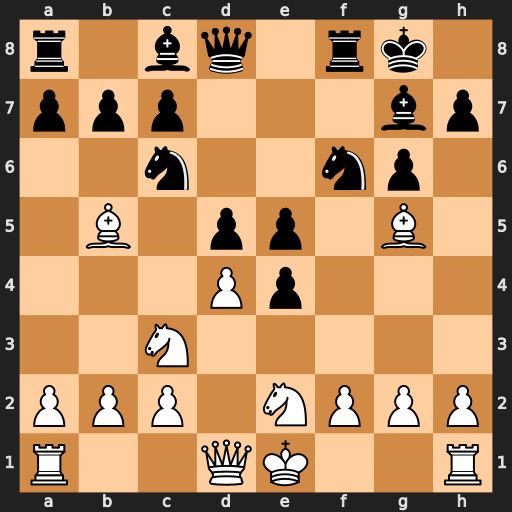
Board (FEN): r1bq1rk1/ppp3bp/2n2np1/1B1pp1B1/3Pp3/2N5/PPP1NPPP/R2QK2R
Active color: w
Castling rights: KQ
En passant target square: -
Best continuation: Bxc6 bxc6 dxe5